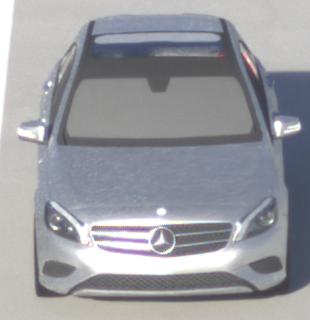
Make: Mercedes-Benz
Model: A 180
Detailed model: A-Class (176)
Model produced from: 2012/09
Model produced until: 2015/07
Doors: 5
Color: white
Road condition: dry road
Daytime: morning or afternoon
Contrast: high contrast